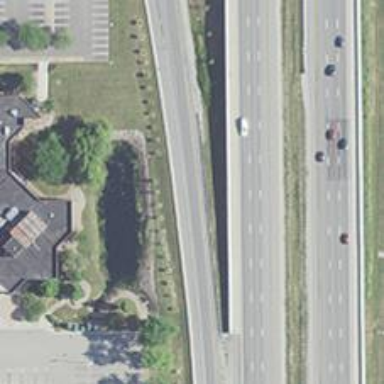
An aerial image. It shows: Onramp with asphalt surface connecting to motorway link.